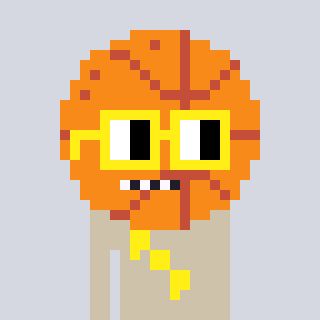
a pixel art character with square yellow glasses, a basketball-shaped head and a bege-colored body on a cool background